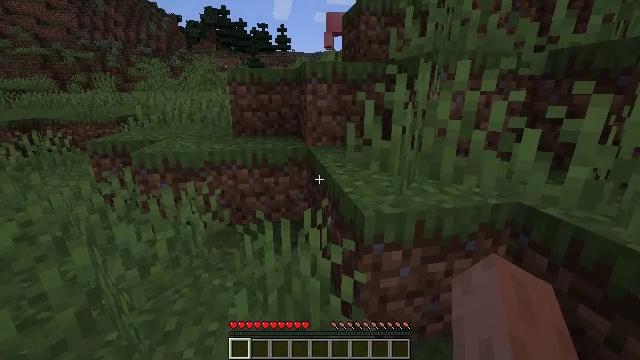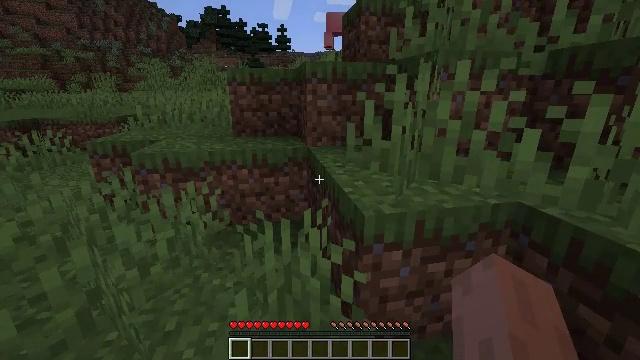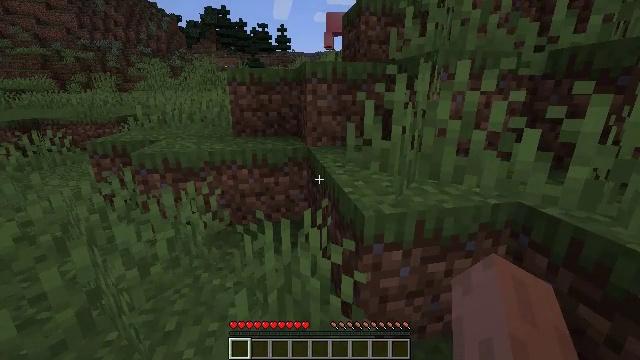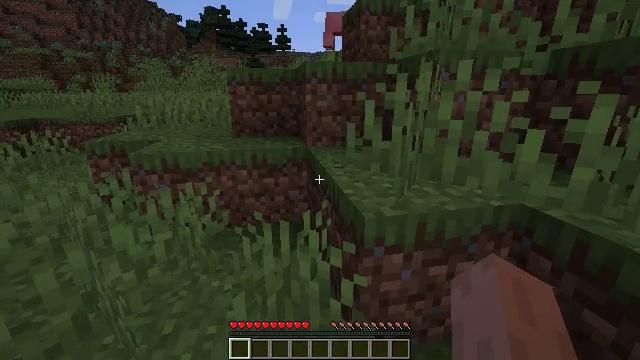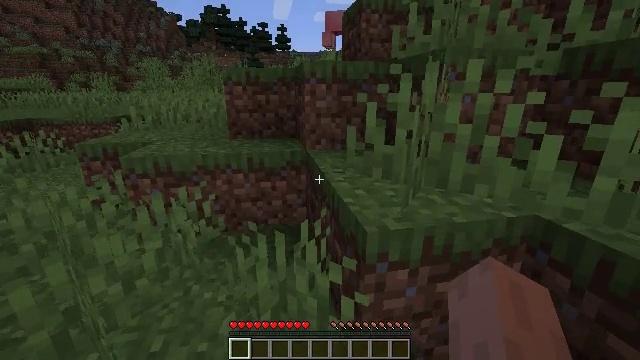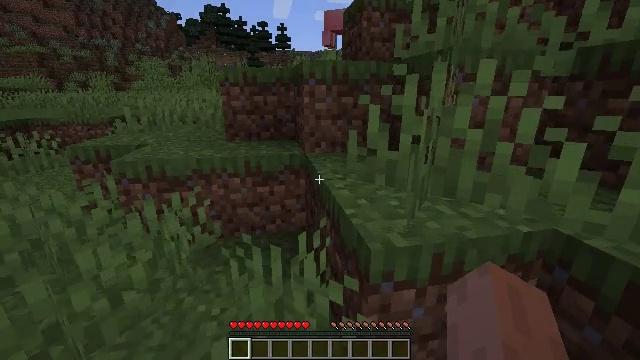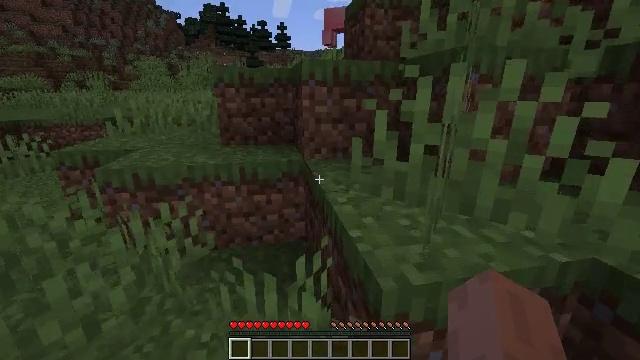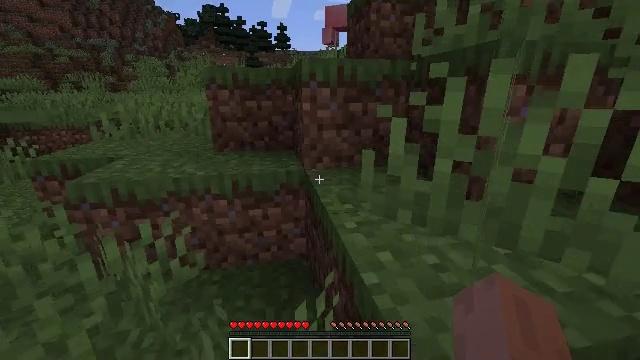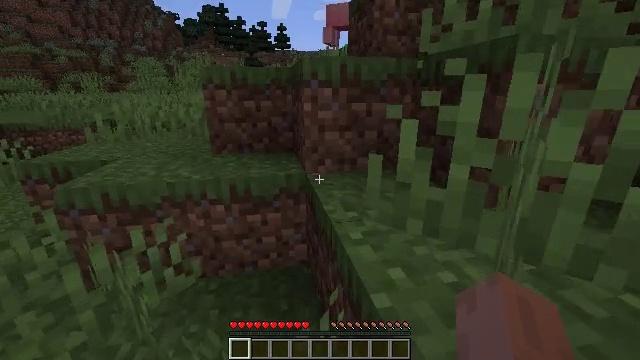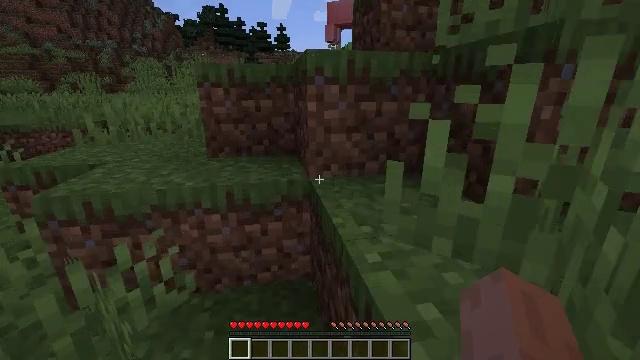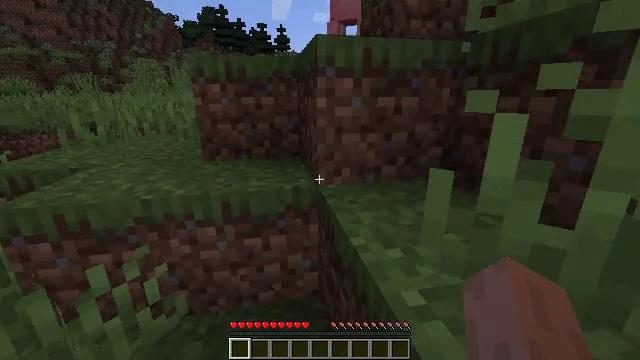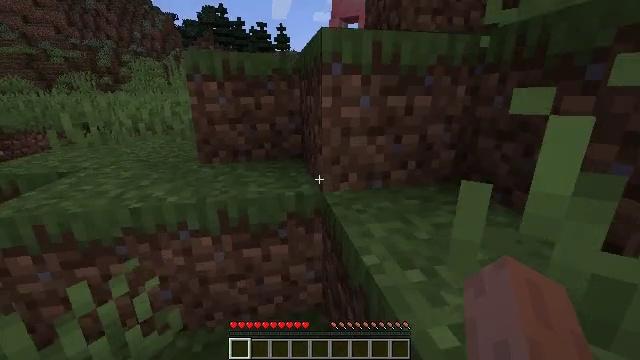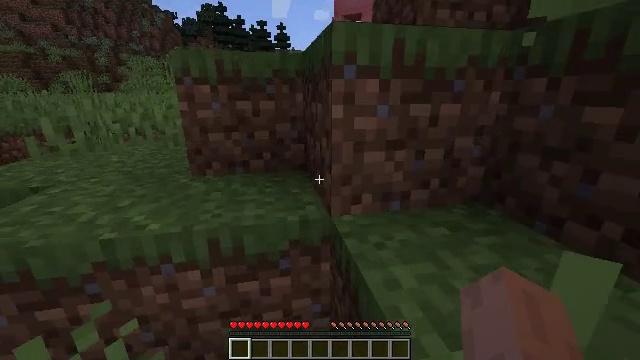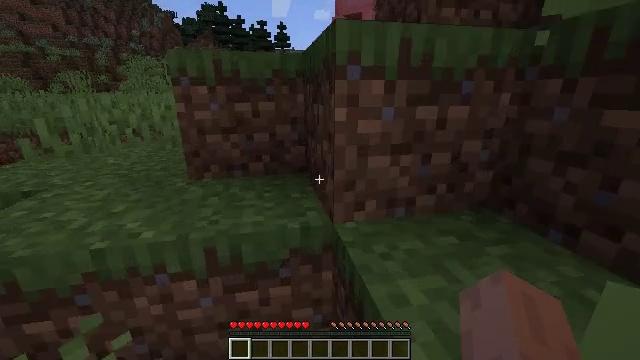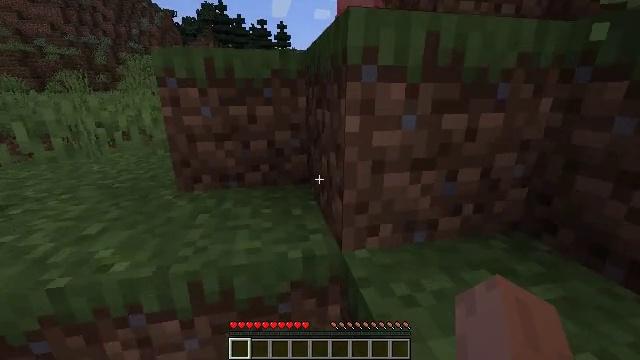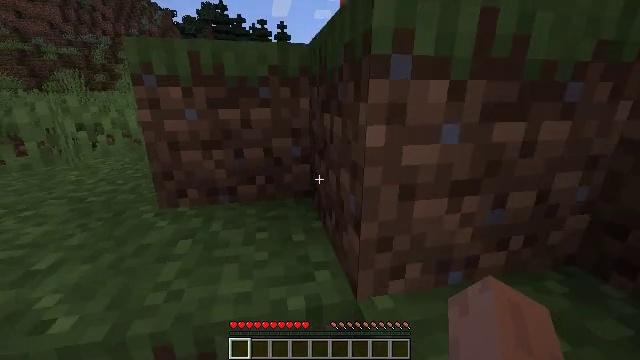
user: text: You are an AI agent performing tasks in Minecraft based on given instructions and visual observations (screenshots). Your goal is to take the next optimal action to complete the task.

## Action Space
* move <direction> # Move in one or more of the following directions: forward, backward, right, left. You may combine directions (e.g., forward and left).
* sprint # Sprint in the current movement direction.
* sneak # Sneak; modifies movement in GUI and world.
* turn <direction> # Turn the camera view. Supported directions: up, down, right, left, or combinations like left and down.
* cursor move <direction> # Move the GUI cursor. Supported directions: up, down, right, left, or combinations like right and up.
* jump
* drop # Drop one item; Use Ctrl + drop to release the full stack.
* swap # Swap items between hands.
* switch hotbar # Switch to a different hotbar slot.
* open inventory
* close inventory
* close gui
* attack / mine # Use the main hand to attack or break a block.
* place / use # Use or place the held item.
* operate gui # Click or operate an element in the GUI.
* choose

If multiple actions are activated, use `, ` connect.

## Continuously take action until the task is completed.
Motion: motion action
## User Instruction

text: Gather the peony by left-clicking.
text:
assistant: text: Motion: attack / mine
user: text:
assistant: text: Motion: attack / mine
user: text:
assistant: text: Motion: move forward, attack / mine
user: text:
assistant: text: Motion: move forward, attack / mine
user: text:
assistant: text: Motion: move forward, attack / mine
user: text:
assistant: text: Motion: move forward, attack / mine
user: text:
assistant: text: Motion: move forward, attack / mine
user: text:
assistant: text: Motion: move forward, attack / mine
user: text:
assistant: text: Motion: move forward, attack / mine
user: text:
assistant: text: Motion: move forward, attack / mine
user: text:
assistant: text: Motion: move forward, attack / mine
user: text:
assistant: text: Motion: move forward, attack / mine
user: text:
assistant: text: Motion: move forward, attack / mine
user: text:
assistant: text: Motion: move forward, attack / mine
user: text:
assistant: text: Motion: move forward, attack / mine
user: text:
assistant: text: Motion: move forward, attack / mine
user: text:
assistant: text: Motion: move forward, attack / mine
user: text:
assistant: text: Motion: move forward, attack / mine
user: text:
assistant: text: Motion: move forward, attack / mine
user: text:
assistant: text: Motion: attack / mine
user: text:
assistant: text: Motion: attack / mine
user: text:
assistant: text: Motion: attack / mine
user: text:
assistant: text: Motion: attack / mine
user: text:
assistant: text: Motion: attack / mine
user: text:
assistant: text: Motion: attack / mine
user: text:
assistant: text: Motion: attack / mine
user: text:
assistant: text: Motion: attack / mine
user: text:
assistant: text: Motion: attack / mine
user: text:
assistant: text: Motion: attack / mine
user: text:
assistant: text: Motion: attack / mine